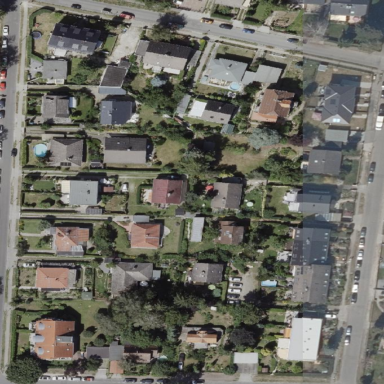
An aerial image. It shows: Residential area.